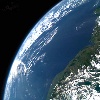
Label: water